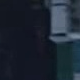
Vehicle type: Car